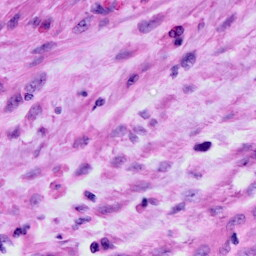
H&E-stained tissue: Cervix